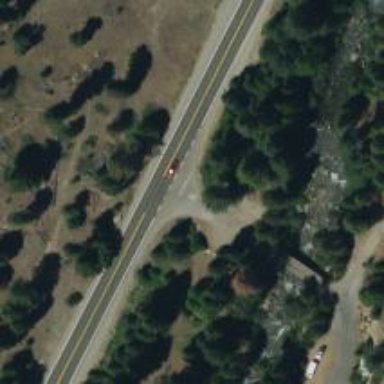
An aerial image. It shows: Unclassified road with bridge.